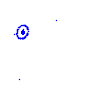
Particle: pion